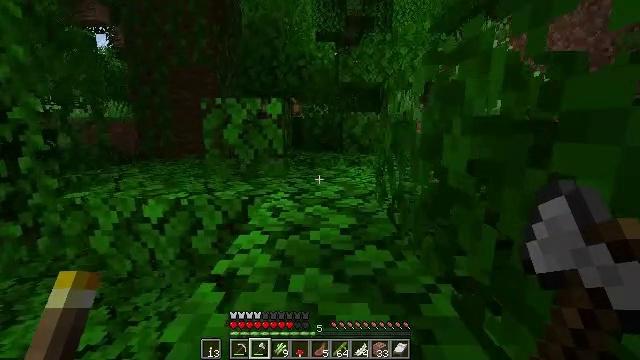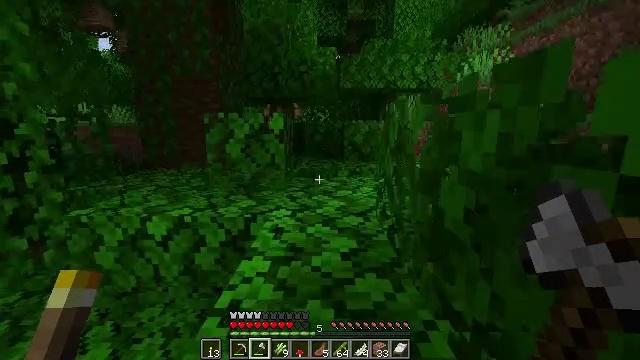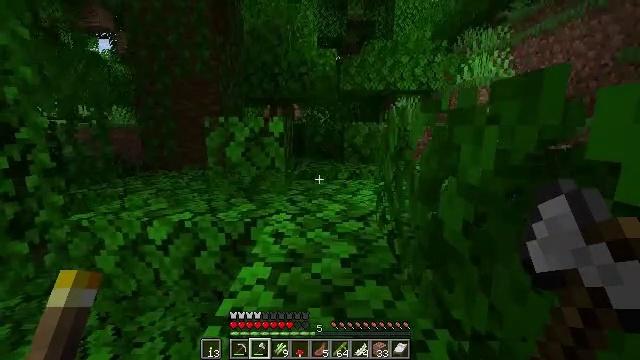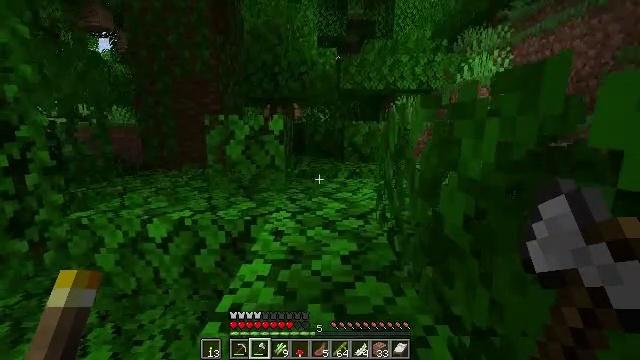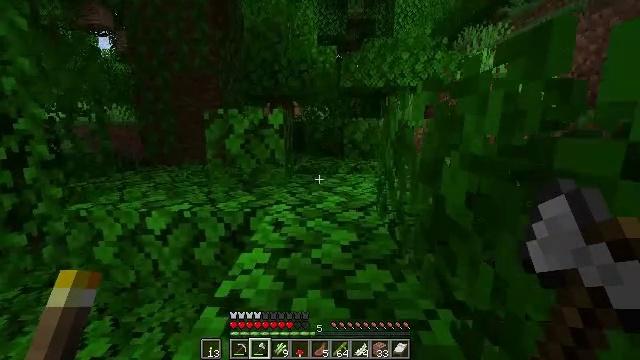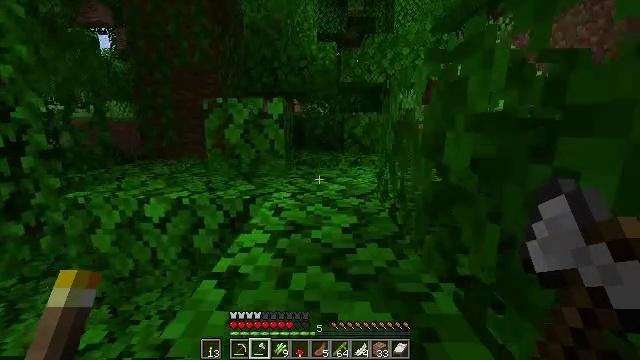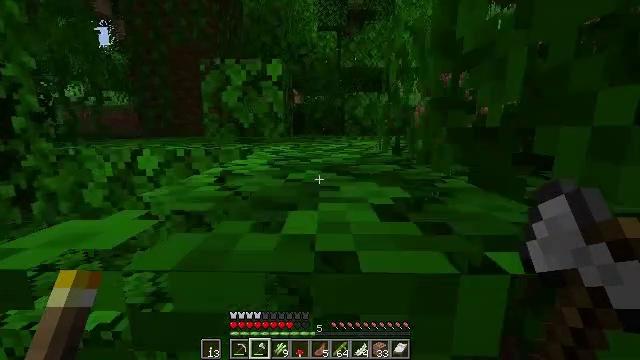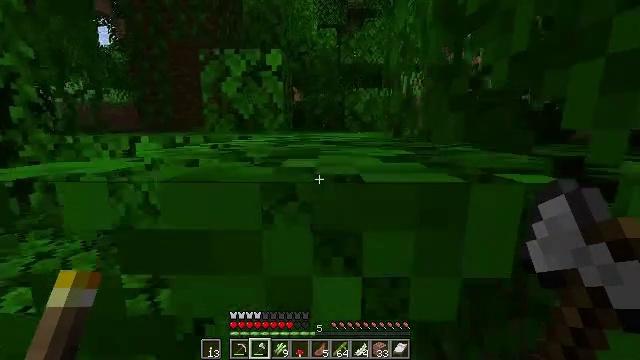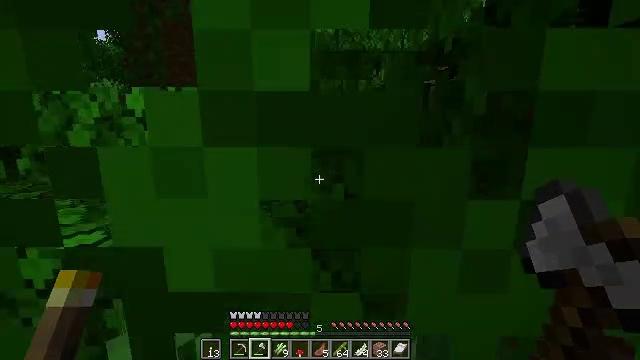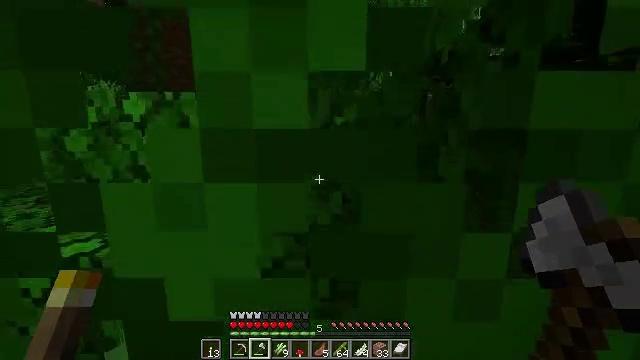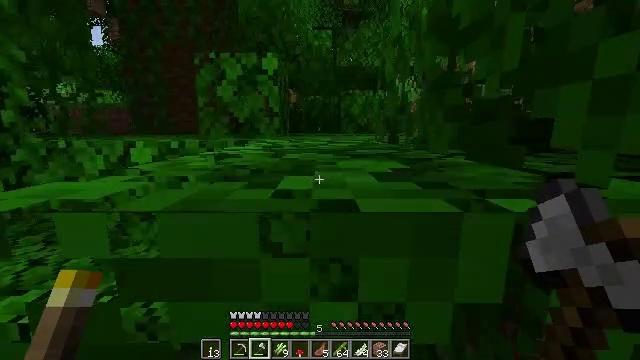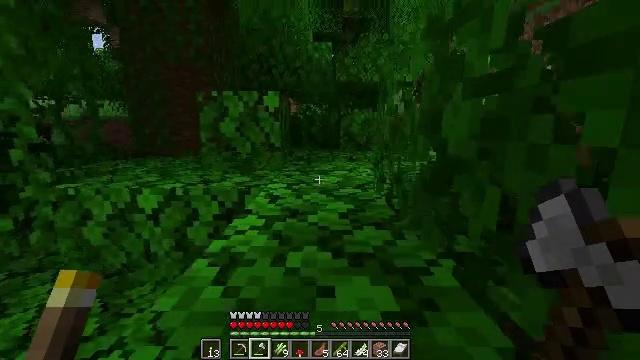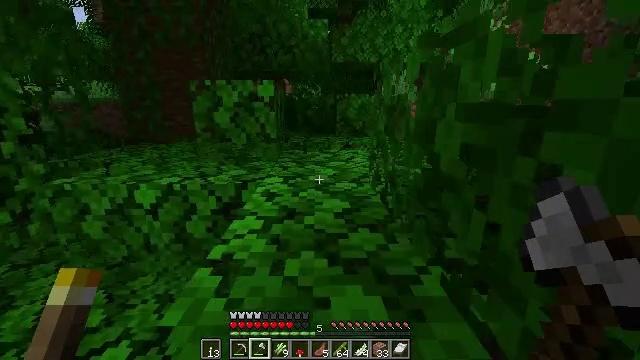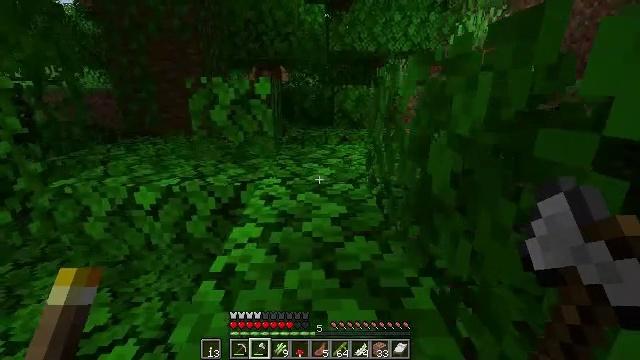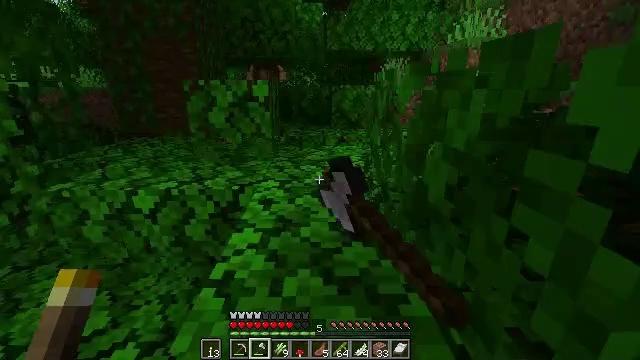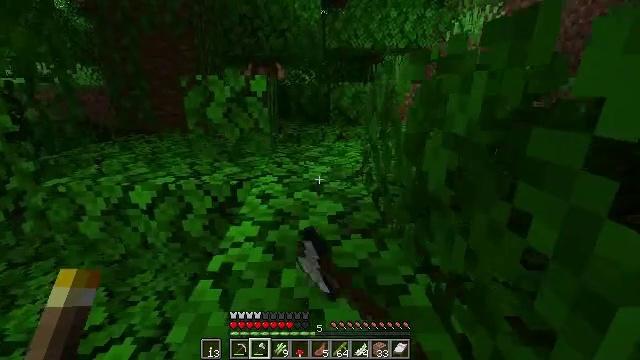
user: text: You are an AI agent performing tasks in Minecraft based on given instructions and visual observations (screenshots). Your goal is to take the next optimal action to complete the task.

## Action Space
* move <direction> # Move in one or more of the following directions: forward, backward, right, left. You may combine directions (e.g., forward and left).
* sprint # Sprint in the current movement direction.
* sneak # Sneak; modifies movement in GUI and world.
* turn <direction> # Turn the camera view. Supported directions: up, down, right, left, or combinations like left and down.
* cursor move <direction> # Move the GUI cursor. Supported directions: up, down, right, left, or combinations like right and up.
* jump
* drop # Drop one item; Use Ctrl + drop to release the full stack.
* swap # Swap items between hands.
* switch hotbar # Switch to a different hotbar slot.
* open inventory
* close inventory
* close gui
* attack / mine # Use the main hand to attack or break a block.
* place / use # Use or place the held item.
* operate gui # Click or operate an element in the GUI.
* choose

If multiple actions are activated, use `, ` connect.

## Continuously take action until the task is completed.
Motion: motion action
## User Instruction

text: Collect some oak leaves.
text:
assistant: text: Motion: move forward, jump
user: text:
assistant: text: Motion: move forward, jump
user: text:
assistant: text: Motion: move forward, jump
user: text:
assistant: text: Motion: move forward, jump
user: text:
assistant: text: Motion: move forward, jump
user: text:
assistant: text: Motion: move forward, jump
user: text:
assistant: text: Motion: move forward, jump
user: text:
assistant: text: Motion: move forward, jump
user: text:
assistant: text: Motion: move forward, jump
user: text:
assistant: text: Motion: move forward, jump
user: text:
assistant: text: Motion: move forward, jump
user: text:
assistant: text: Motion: move forward, turn down, jump
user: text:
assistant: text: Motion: move forward, turn down, attack / mine, jump
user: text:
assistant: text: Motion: move forward, attack / mine, jump
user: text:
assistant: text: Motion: move forward, attack / mine
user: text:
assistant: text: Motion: move forward, attack / mine
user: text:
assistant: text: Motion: attack / mine
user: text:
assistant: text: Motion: attack / mine
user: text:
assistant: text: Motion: attack / mine
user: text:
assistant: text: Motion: attack / mine
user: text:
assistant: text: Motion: attack / mine
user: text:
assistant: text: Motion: attack / mine
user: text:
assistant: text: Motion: turn right and up, attack / mine
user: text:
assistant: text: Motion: turn up, attack / mine
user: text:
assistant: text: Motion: turn up, attack / mine
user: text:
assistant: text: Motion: turn up, attack / mine
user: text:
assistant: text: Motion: turn up, attack / mine
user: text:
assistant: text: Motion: attack / mine
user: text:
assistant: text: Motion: attack / mine
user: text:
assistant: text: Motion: attack / mine